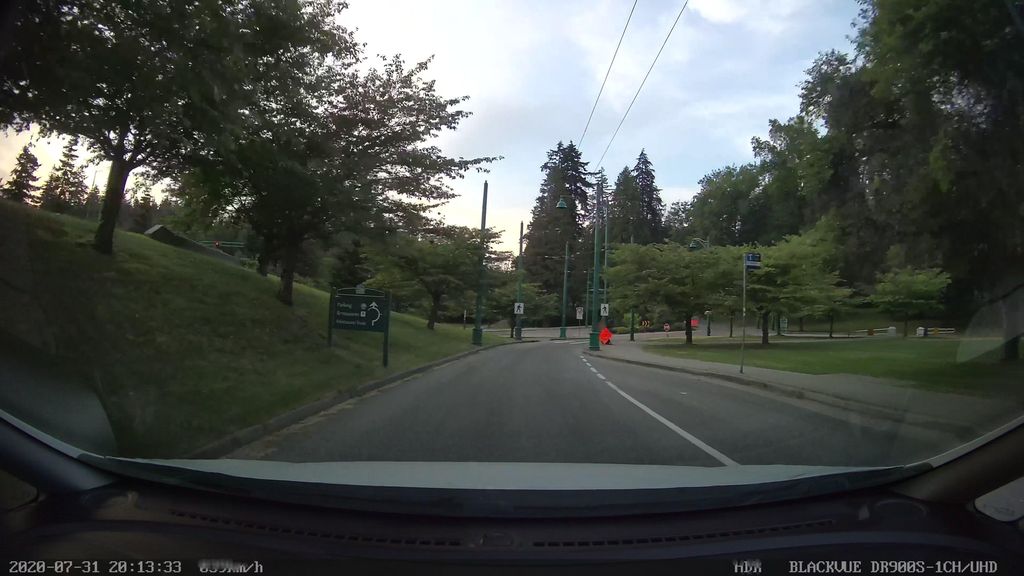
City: vancouver